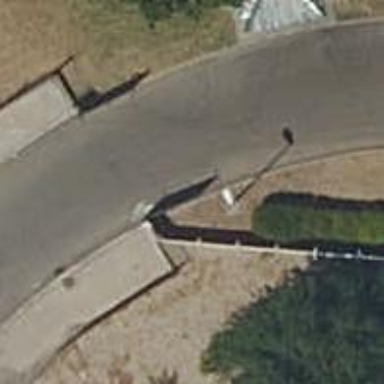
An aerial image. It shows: Gate.